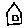
Label: house